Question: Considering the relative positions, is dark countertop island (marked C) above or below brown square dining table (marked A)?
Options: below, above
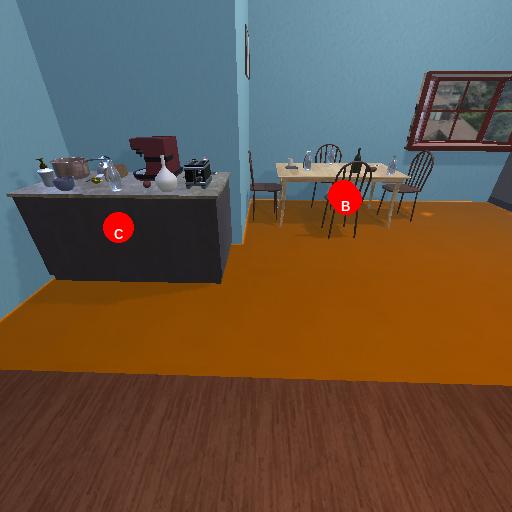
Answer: below